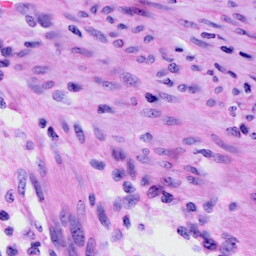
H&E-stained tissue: Cervix